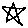
Label: star